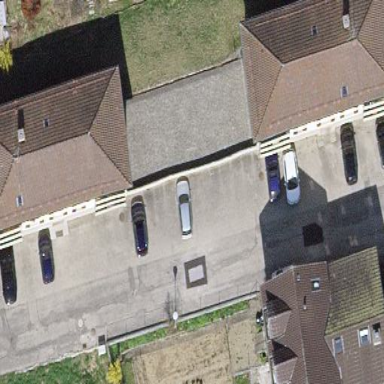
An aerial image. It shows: Group of garages.